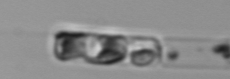
Label: Guinardia_delicatula_TAG_internal_parasite